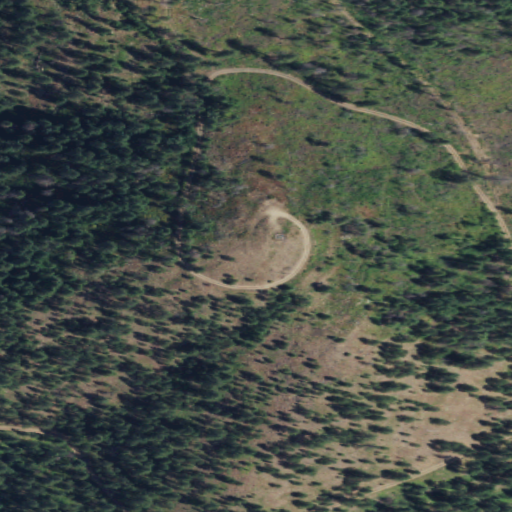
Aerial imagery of mountain in Washington named Spokane Mountain containing evergreen forest, shrub, and grassland